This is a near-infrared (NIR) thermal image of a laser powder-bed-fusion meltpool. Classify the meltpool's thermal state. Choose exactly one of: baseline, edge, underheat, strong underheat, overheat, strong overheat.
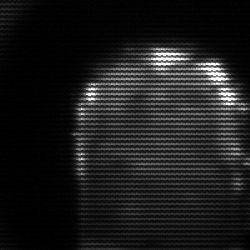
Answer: baseline